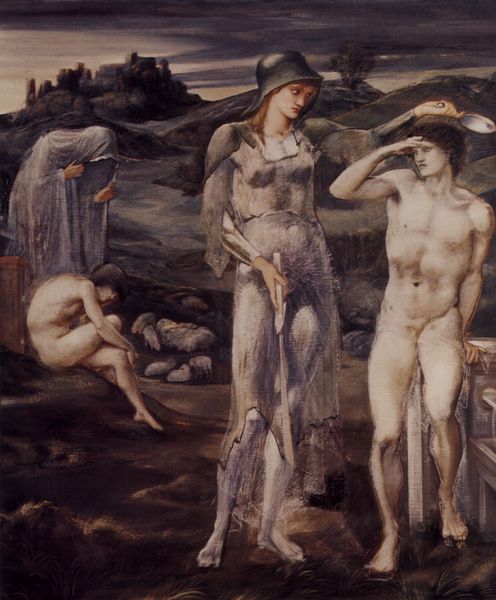
Titel: Die Berufung des Perseus
Künstler: Edward Burne-Jones
Standort: Stuttgart
Institution: Staatsgalerie
Schlagwörter: akt, baum, berg, blau, dunkel, felsen, gemälde, gewitter, hand, haut, himmel, körper, mann, nackt, umhang, wolken, fluss, frauen, landschaft, menschen, sitzen, stadt, abend, braun, brust, busen, frau, grau, haar, hintergrund, hut, kleid, männer, nacht, schwarz, straße, tisch, weiss, blick, schleier, schloss, tuch, weg, hochformat, malerei, symbolismus, mensch, messer, stehen, stein, steine, tod, tot, trauer, spiegel, öl, erde, horizont, hügel, strauch, sträucher, dunkelheit, gewand, mantel, sitzend, stehend, stoff, personen, england, wald, brüste, farbig, düster, berge, fels, modern, wüste, dorf, herde, figuren, romantik, krieg, schlacht, nackte, stofflichkeit, transparent, transparenz, verderben, penis, ruine, schaf, antike, burg, munch, nakt, durchsichtigkeit, schwert, soldat, waffe, kiste, helm, rüstung, ganzfigur, finsternis, grab, hölle, karg, amazonen, bleich, präraffaeliten, venus, hoffnung, verhüllt, verletzung, verloren, schafe, ackt, kelle, schaafe, elfen, mystik, feen, männerakt, schaufel, schlachtfeld, präraphaeliten, pfanne, sturm und drang, hoden, schafherde, marais, mackt, pest, dunkelö, burne-jones, der tod, gewan, massengrab, felswen, präraphaelit, vier figuren, mythologischrätselhaft spiegel quelle, woilken, d'arc, kopfweh, kopfwe, mythologische landschaft